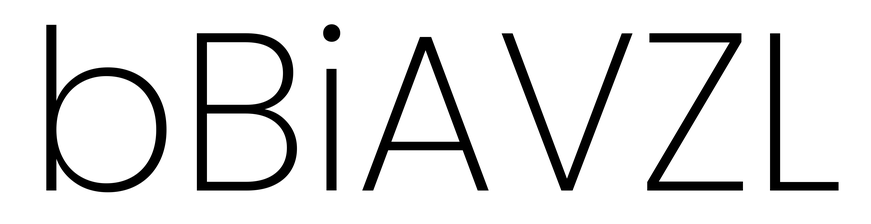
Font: Poppins-ExtraLight